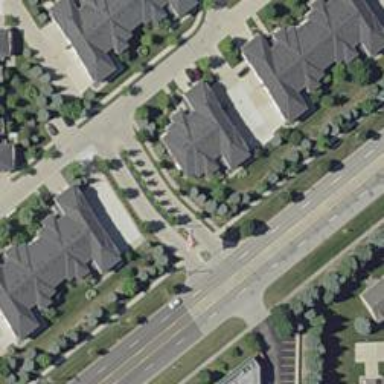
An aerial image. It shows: Residential road.